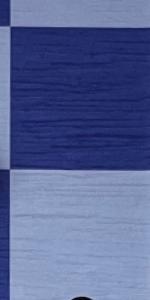
Label: Empty